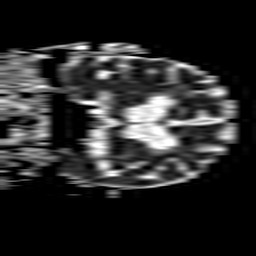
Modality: ADC
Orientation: coronal
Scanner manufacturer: philips
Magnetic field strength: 1.5 T
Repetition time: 3.393 s
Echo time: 0.06922 s